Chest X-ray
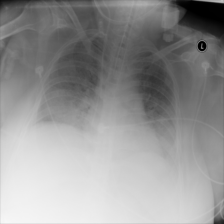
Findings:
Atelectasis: negative
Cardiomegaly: negative
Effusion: negative
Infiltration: positive
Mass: negative
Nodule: negative
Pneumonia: negative
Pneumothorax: negative
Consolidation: negative
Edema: positive
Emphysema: negative
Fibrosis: negative
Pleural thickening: negative
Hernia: negative